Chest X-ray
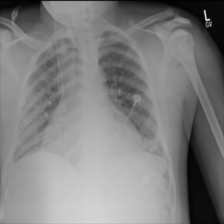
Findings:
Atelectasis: positive
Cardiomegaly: negative
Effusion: negative
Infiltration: negative
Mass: negative
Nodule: negative
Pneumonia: negative
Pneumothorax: negative
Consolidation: negative
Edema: negative
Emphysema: negative
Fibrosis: negative
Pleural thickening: negative
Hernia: negative